Field crop: tomato
Growth stage: 1
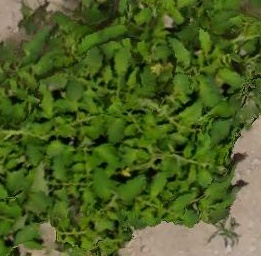
Species: tomato